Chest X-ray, AP view. Patient: 65 years old, sex M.
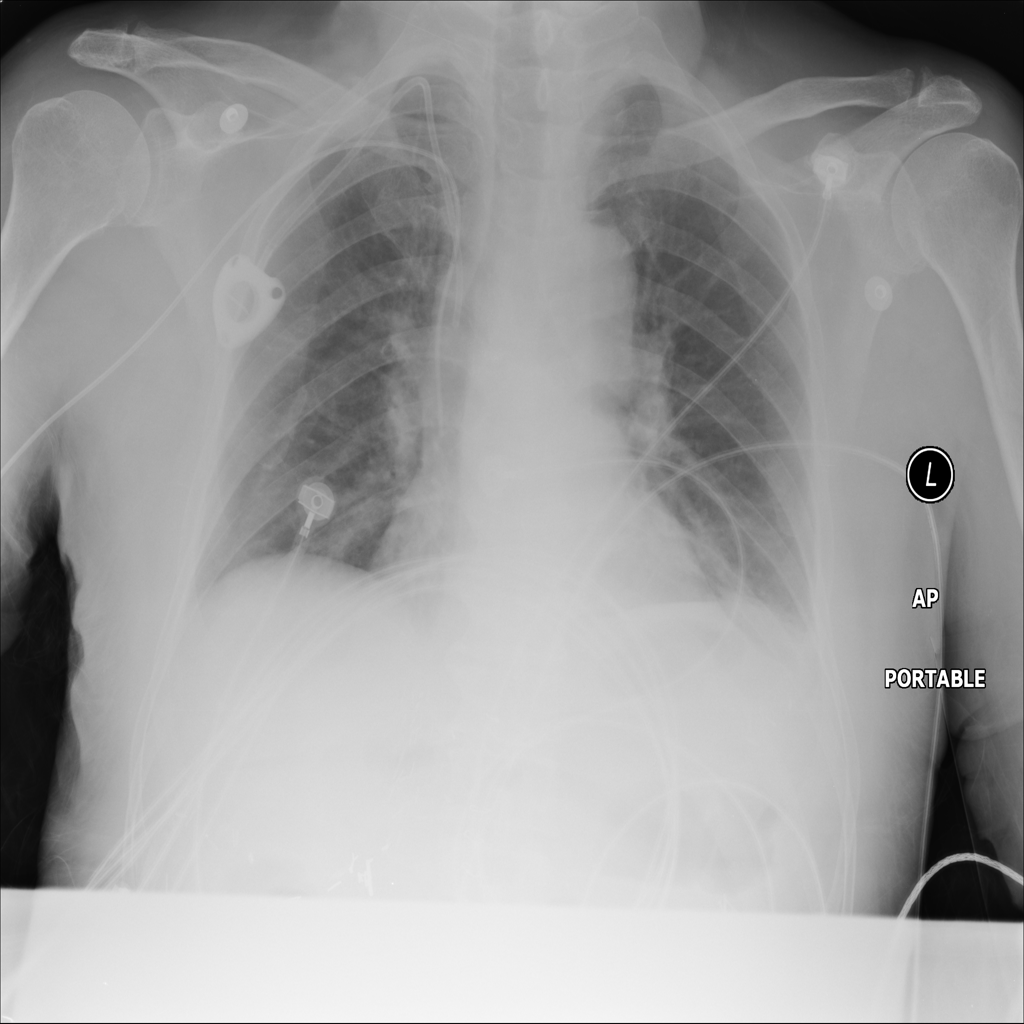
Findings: No Finding